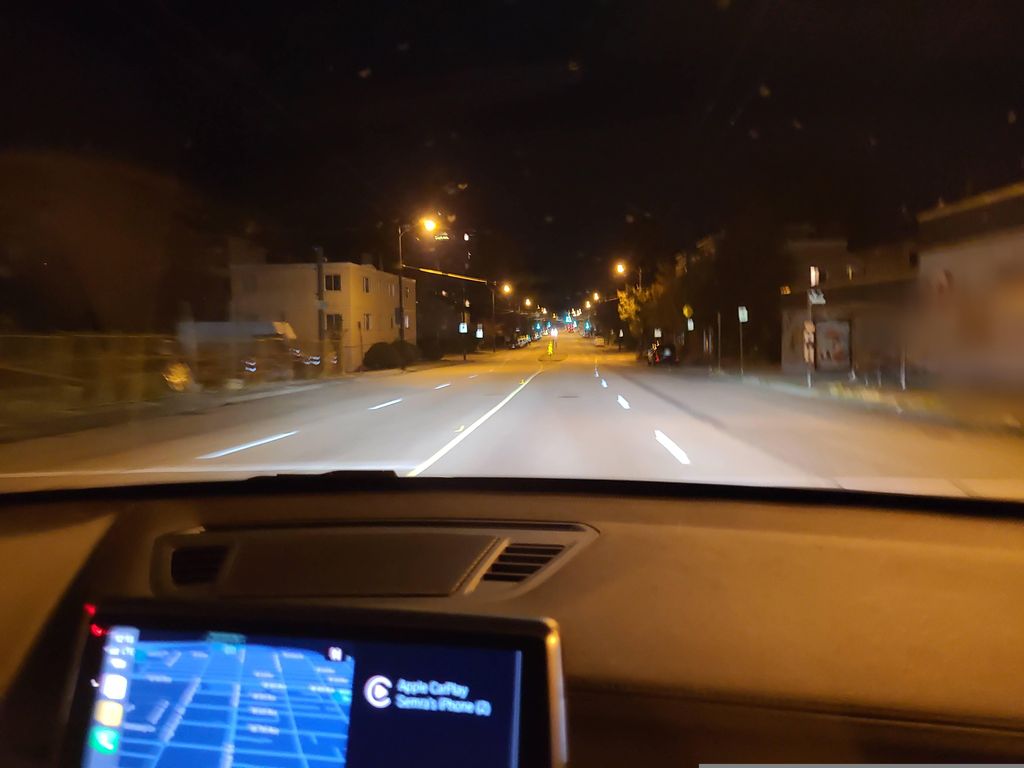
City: vancouver